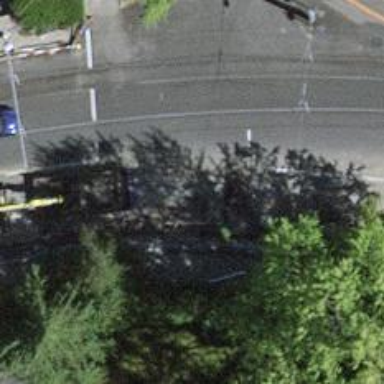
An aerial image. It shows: Tram level crossing on railway.